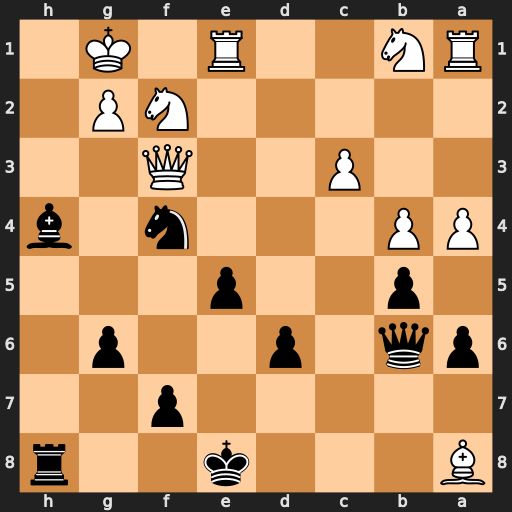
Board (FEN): B3k2r/5p2/pq1p2p1/1p2p3/PP3n1b/2P2Q2/5NP1/RN2R1K1
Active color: b
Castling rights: k
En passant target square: -
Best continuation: Bxf2+ Qxf2 Rh1+ Kxh1 Qxf2